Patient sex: F
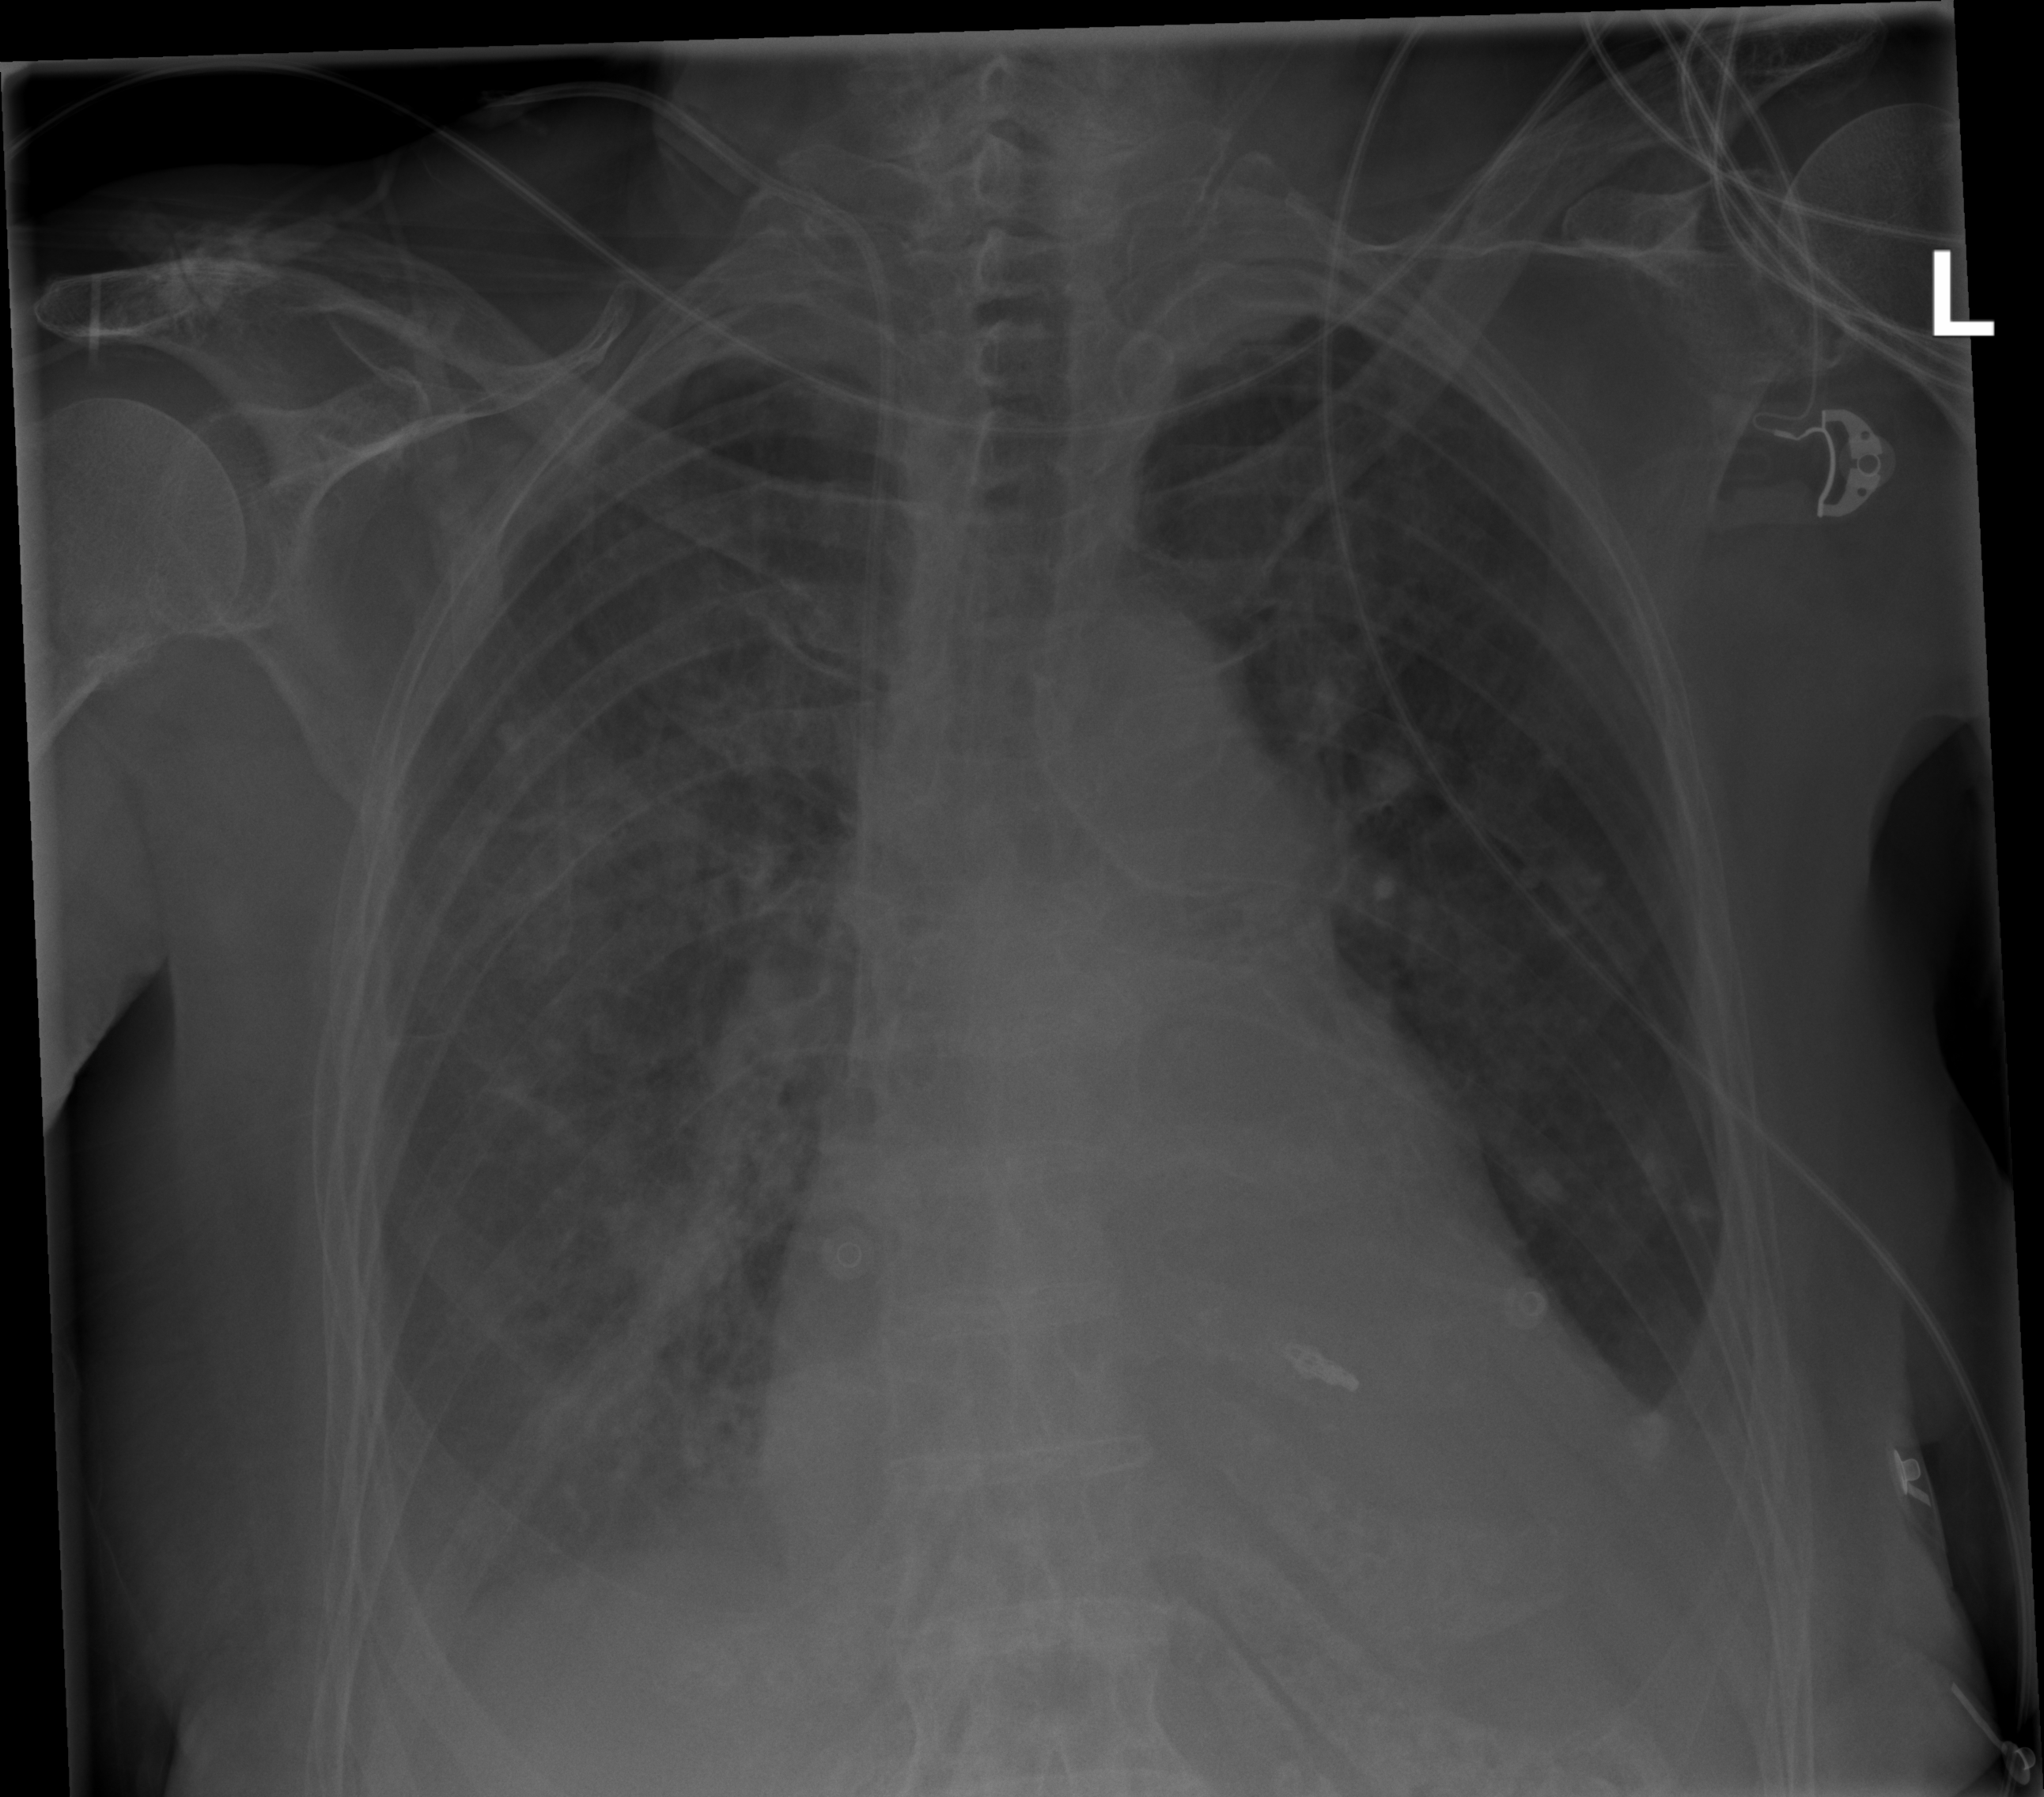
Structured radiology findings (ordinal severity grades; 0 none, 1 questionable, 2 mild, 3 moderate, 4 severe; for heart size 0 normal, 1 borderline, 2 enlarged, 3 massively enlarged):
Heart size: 2
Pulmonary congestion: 2
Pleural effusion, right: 3
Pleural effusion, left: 2
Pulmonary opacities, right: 2
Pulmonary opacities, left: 0
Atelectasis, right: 3
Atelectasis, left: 2